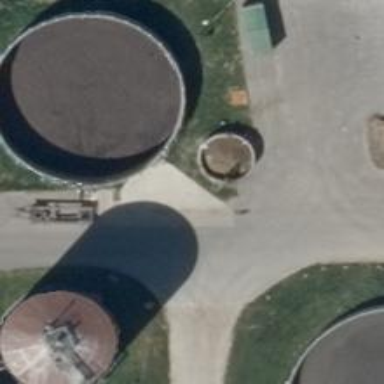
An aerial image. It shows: Building with storage tank.